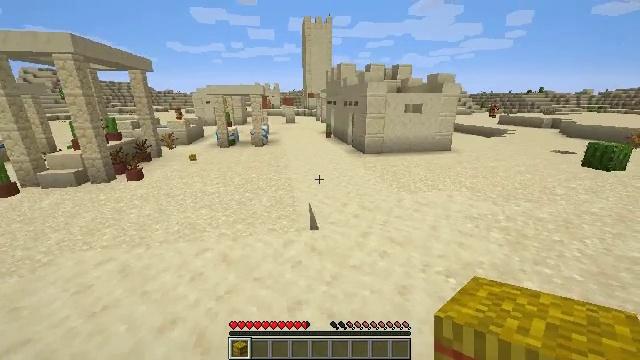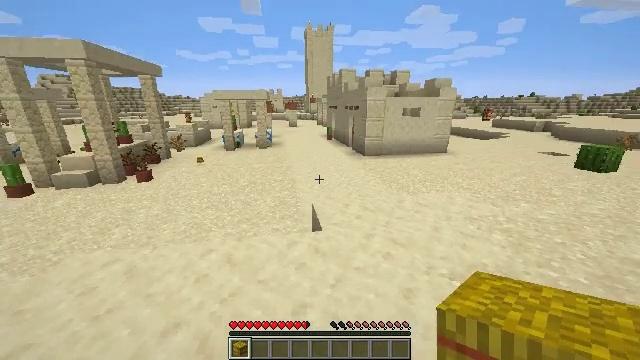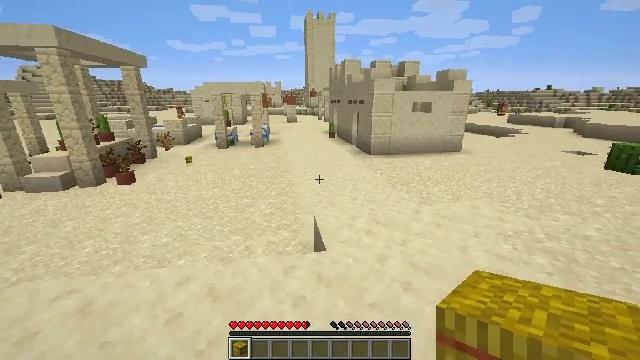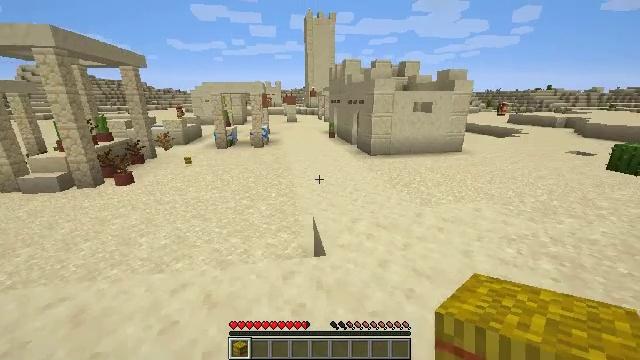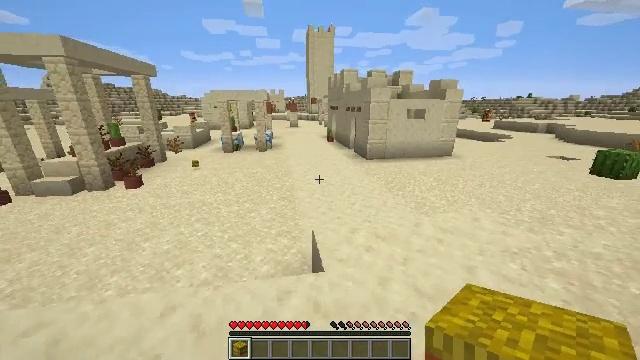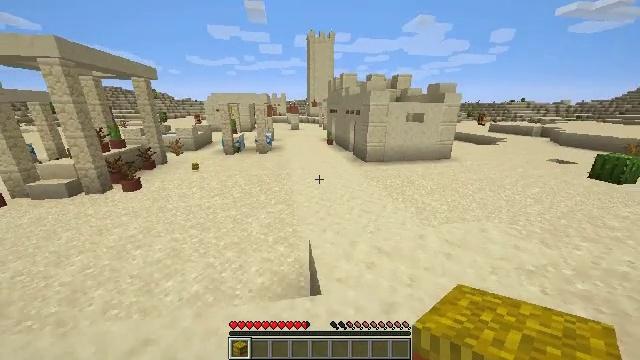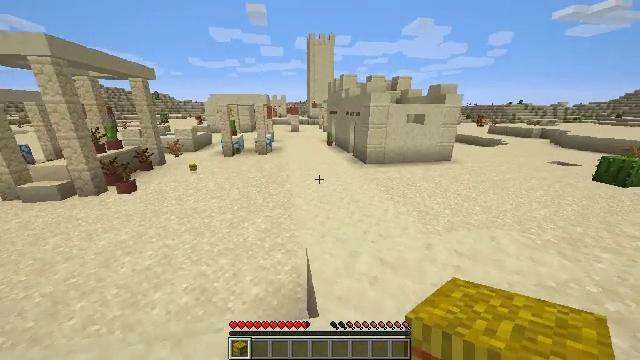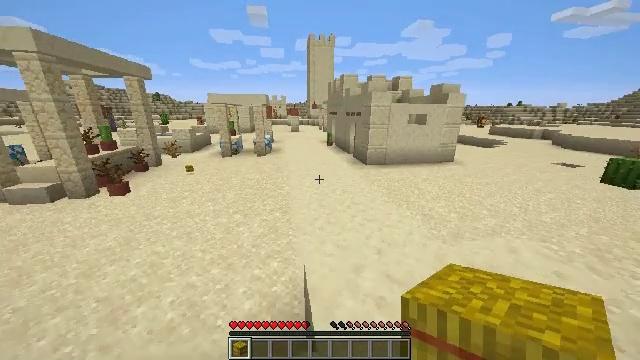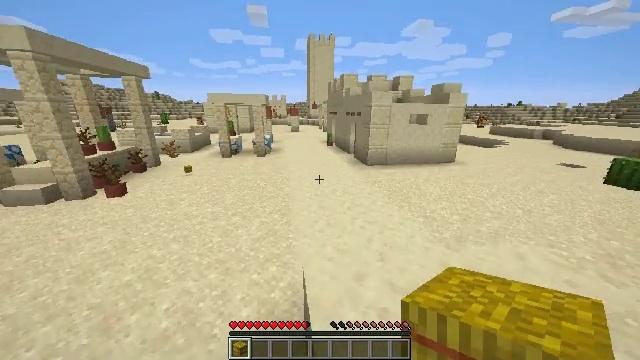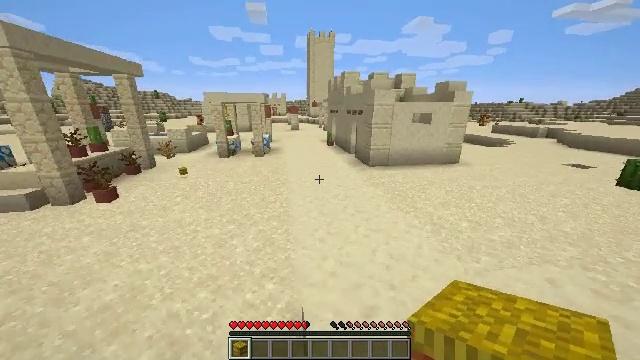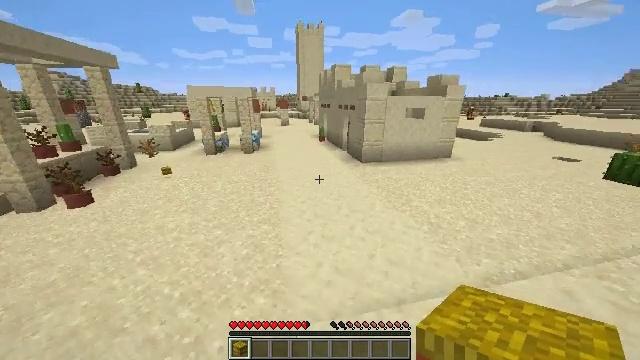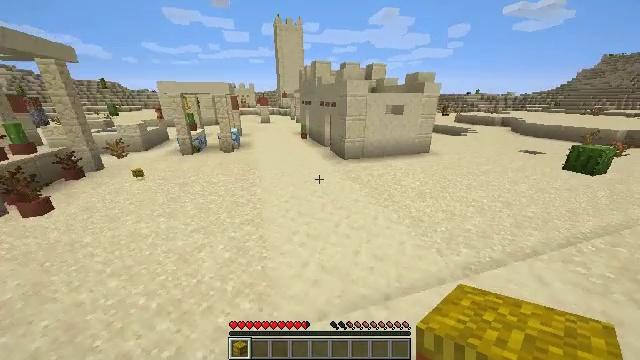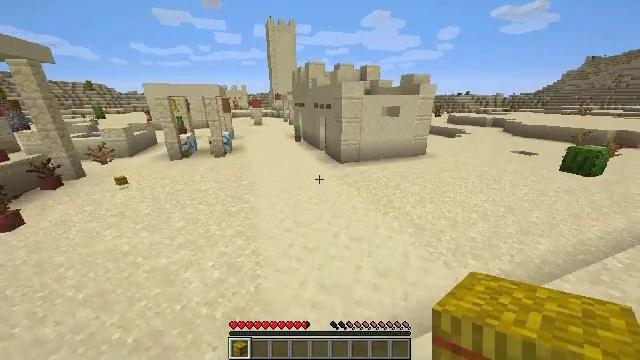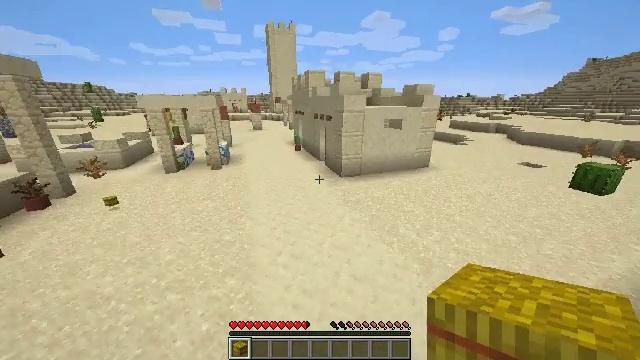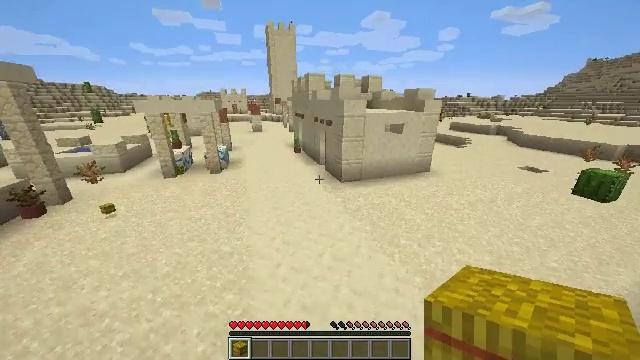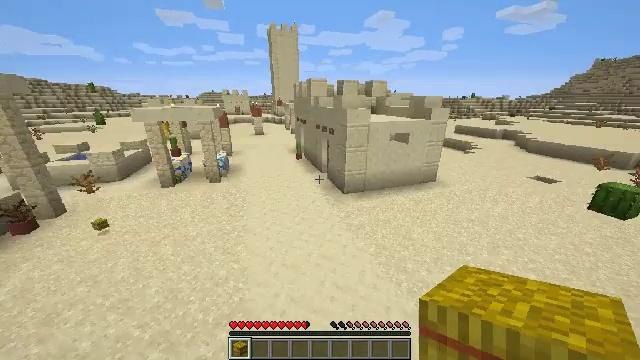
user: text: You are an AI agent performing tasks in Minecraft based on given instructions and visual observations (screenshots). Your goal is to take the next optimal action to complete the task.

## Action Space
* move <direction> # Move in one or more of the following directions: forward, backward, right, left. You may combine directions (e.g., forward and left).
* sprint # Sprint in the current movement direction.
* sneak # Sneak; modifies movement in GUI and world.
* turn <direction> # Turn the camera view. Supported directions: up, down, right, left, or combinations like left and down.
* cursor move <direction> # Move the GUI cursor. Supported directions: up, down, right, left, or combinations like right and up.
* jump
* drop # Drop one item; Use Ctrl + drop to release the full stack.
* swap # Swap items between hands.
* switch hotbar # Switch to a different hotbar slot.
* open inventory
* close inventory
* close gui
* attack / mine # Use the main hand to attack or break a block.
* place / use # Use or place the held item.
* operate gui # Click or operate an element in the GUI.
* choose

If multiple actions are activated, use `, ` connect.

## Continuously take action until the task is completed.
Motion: motion action
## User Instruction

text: Remove a hay block from the inventory.
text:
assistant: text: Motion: move forward, sprint
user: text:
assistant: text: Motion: move forward, sprint
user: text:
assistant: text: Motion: move forward, sprint
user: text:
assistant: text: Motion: move forward, sprint
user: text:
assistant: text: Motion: move forward, sprint
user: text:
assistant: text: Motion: move forward, sprint
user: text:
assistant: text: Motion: move forward, sprint
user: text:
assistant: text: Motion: move forward, sprint
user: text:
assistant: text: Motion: move forward, sprint
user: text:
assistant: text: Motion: move forward, sprint, turn right and down
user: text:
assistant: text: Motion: move forward, sprint, turn right
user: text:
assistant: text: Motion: move forward, sprint, turn right, jump
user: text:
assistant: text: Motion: move forward, sprint, jump
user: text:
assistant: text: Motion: move forward, sprint, jump
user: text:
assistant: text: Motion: move forward, sprint, jump
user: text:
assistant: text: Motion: move forward, sprint, turn left, jump
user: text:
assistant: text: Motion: move forward, sprint, turn left, jump
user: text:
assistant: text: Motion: move forward, sprint, turn left, jump
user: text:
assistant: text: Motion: move forward, sprint, turn left, jump
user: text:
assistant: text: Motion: move forward, sprint, jump
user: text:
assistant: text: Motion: move forward, sprint, jump
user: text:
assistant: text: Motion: move forward, sprint, jump
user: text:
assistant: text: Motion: move forward, sprint, jump
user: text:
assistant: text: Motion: move forward, sprint, jump
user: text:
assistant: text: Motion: move forward, sprint, jump
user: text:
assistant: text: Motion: move forward, sprint, jump
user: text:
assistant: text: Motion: move forward, sprint, jump
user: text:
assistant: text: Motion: move forward, sprint, jump
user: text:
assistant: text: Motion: move forward, sprint, jump
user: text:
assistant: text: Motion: move forward, sprint, jump